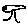
Label: tree